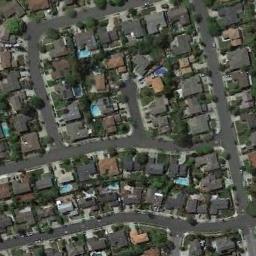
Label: dense_residential